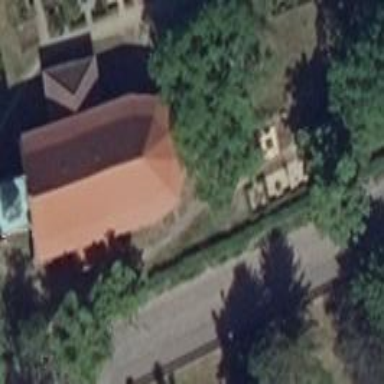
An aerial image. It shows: Church which is place of worship.